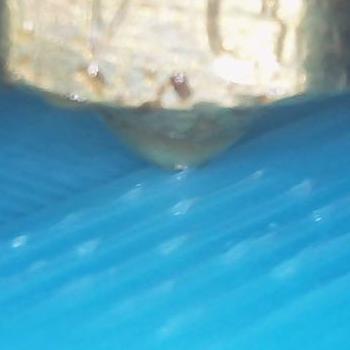
Flow rate: 105%